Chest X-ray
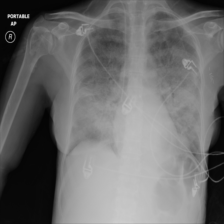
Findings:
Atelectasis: negative
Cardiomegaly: negative
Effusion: negative
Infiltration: negative
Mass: negative
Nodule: negative
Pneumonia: negative
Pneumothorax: negative
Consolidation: negative
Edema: positive
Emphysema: negative
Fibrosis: negative
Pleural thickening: negative
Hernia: negative